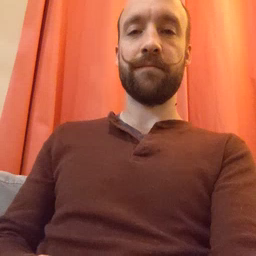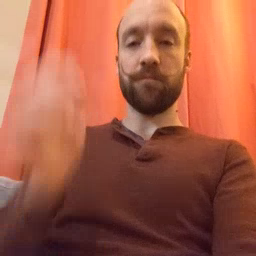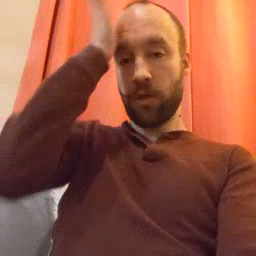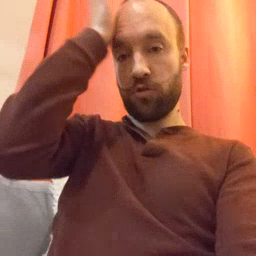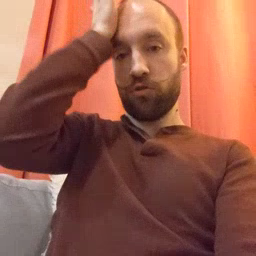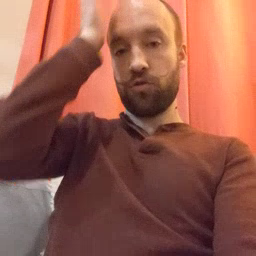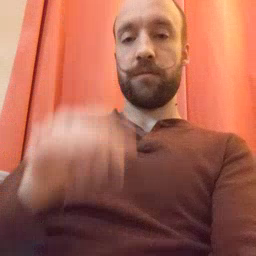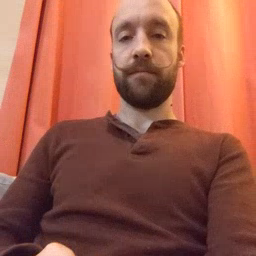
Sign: garbage